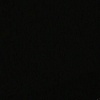
Label: space